Interaction volume radius: 5 \u00c5
Interaction volume height: 20 \u00c5
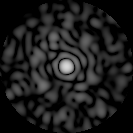
Disorder parameter: 0.8411